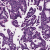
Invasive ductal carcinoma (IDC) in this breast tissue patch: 1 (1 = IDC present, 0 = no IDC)